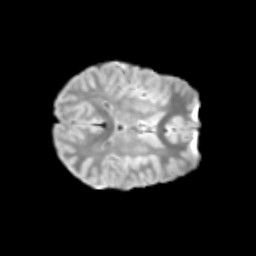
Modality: T2w
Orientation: axial
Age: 11
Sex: female
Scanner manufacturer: siemens
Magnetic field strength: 3 T
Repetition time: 3.8 s
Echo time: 0.07 s